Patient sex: F
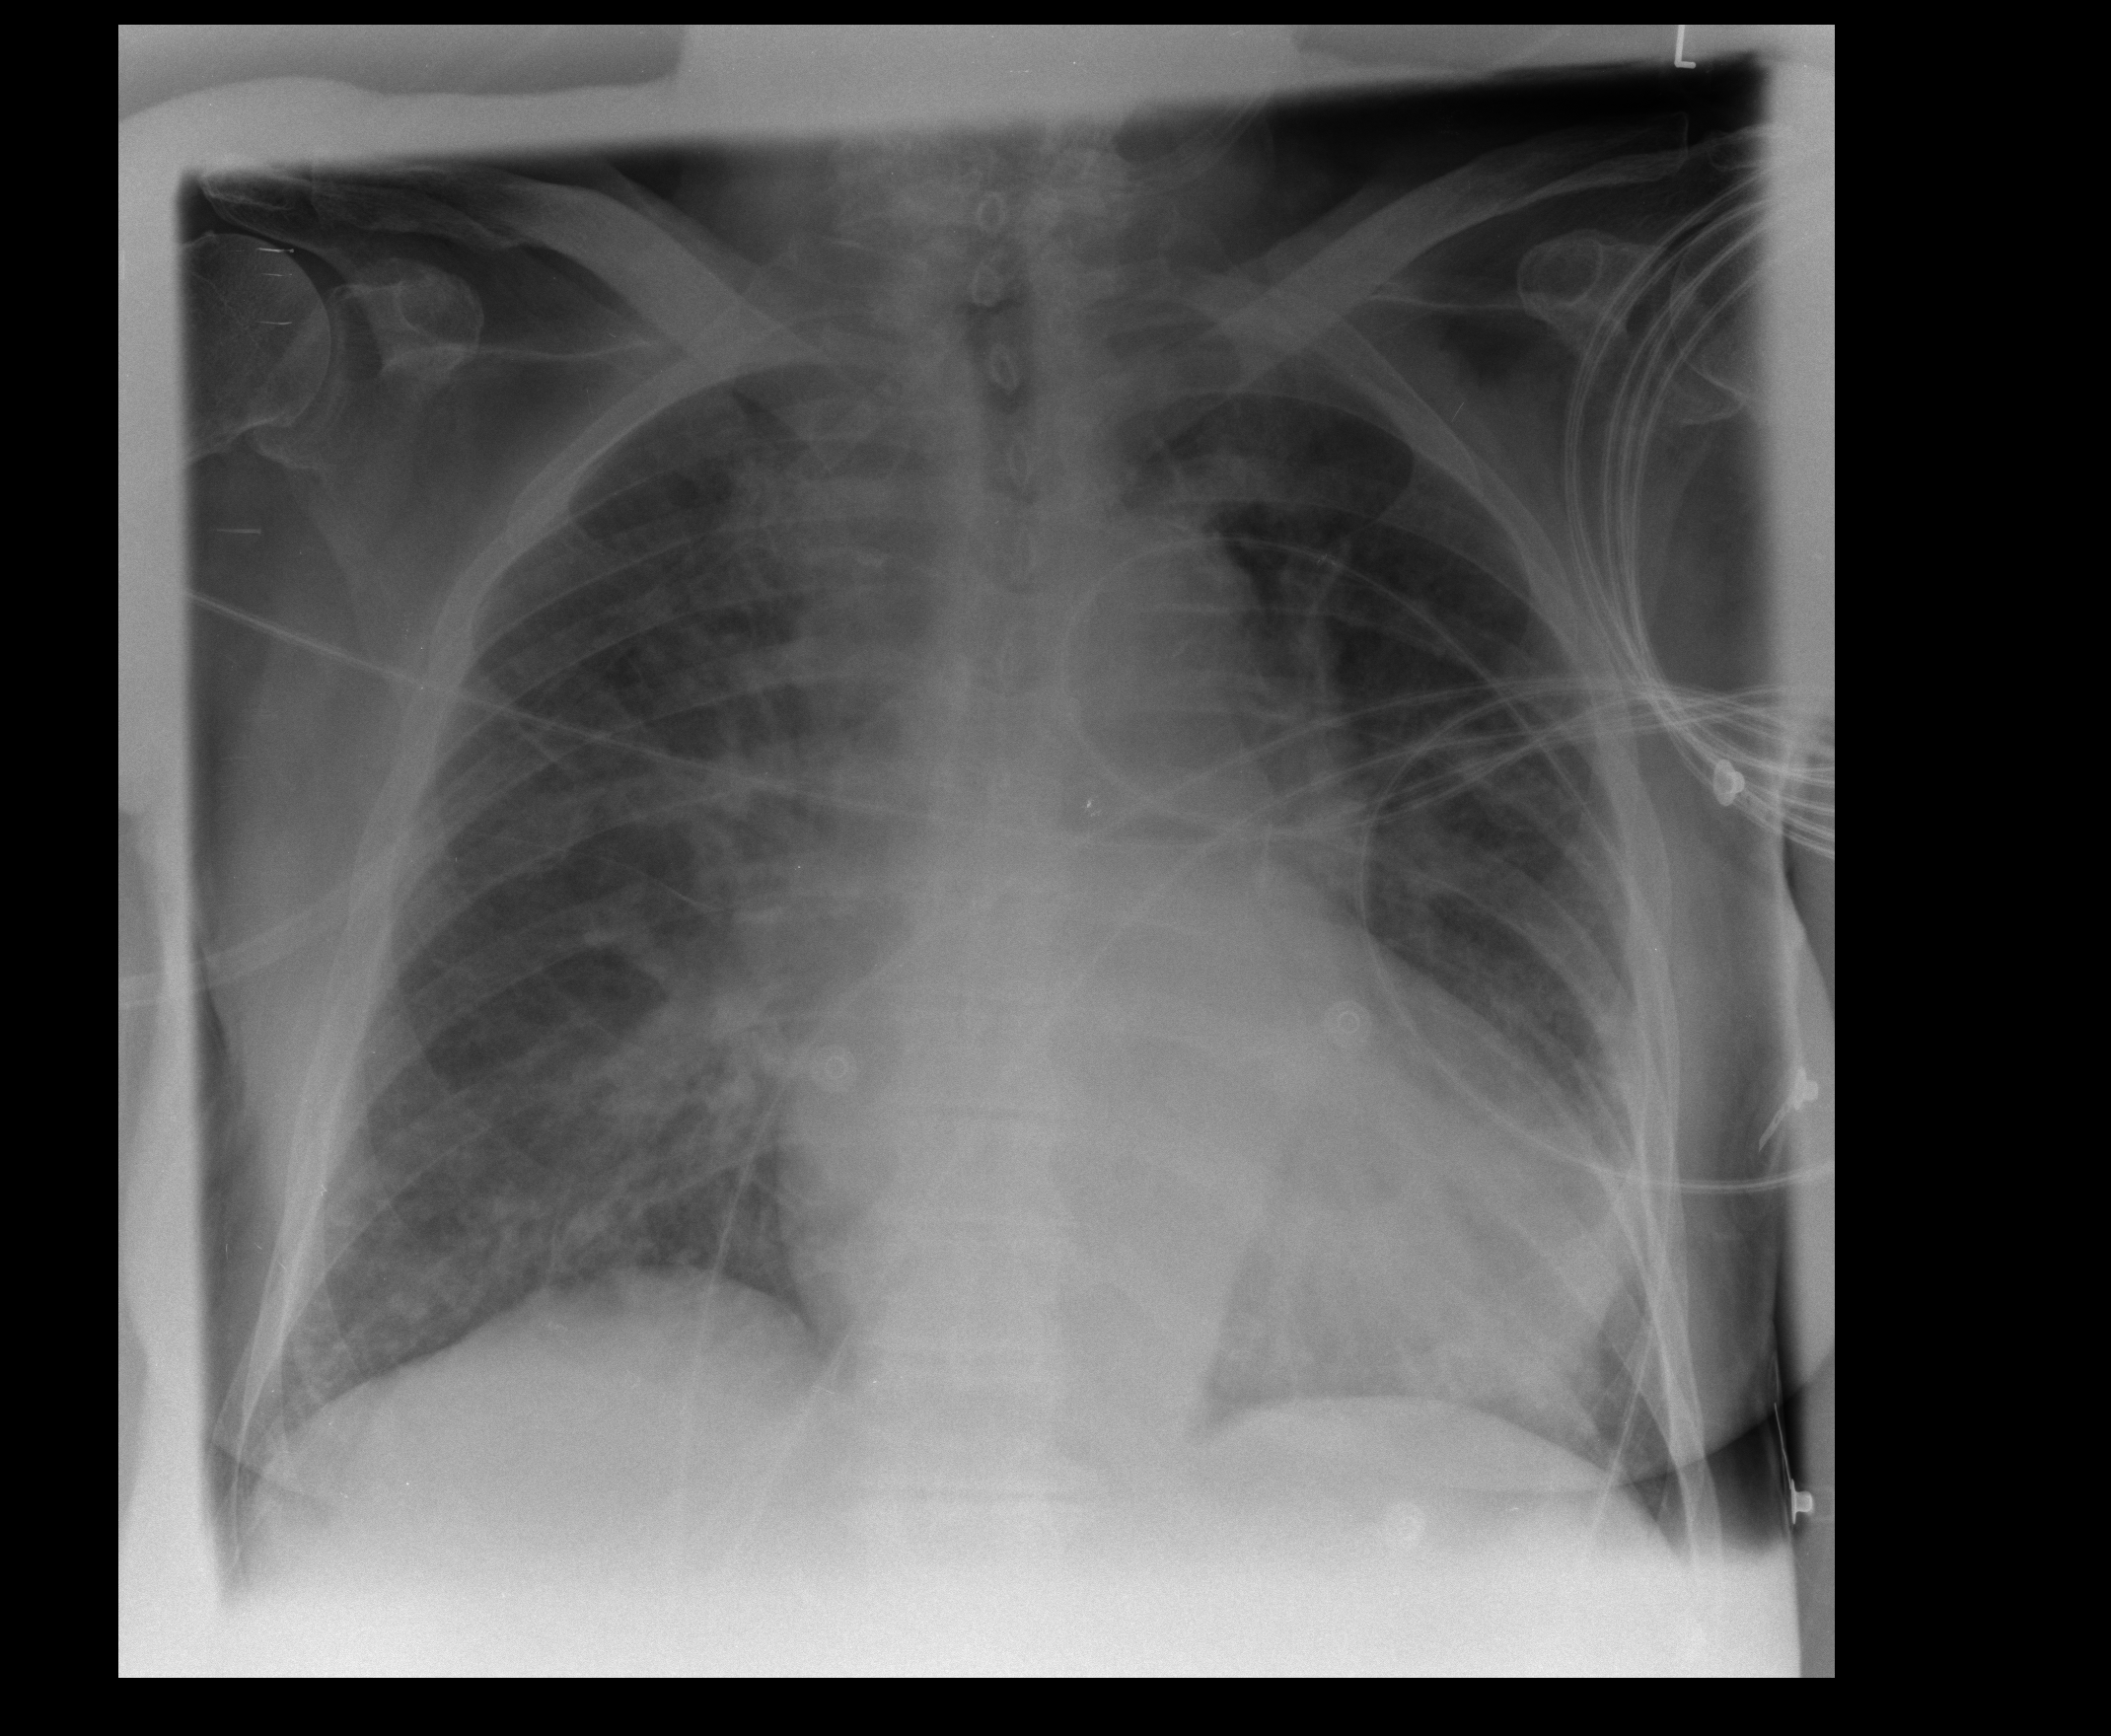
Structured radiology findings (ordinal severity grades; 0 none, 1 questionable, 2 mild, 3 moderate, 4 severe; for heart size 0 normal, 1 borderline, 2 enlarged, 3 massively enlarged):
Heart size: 3
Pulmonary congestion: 3
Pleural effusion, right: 0
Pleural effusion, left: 0
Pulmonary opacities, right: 3
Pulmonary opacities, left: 0
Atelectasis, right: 0
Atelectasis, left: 0